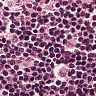
Metastatic tissue present: no